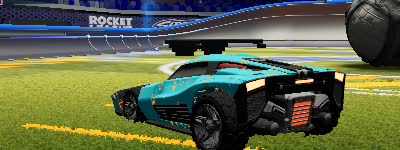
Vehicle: breakout